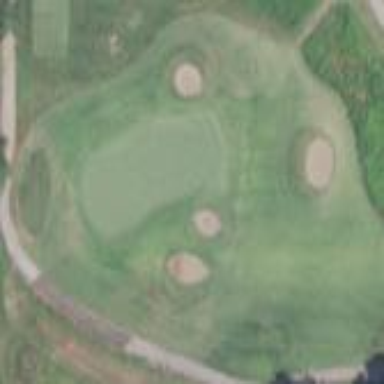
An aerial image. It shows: Golf fairway surrounded by grass.